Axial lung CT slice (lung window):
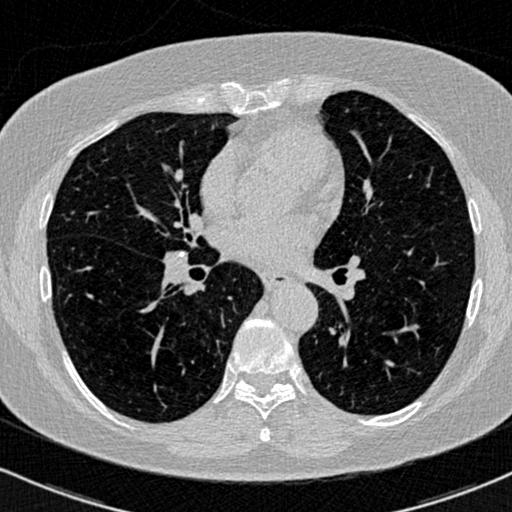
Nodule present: no